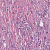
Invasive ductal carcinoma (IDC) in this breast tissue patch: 1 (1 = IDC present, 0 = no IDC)